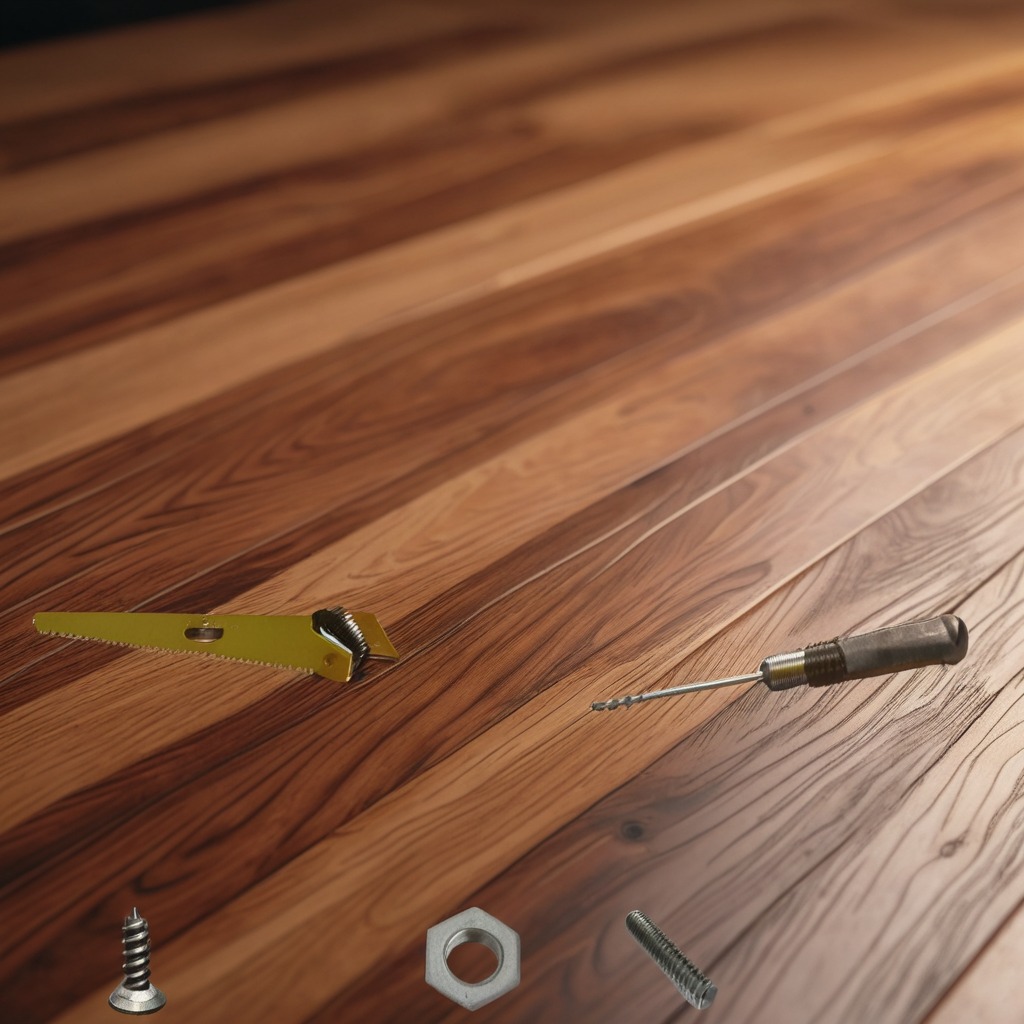
A metal machine screw, a coiled metal spring, a handheld metal saw, a screwdriver, and a metal nut are lying on a wooden table.